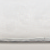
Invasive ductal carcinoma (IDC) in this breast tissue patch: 0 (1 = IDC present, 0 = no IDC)